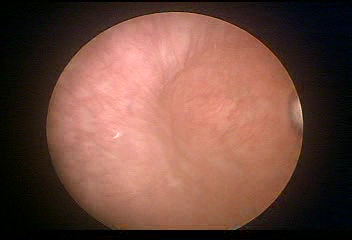
Modality: WLC
Class: Normal mucosa
Bladder cancer association: No